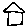
Label: house